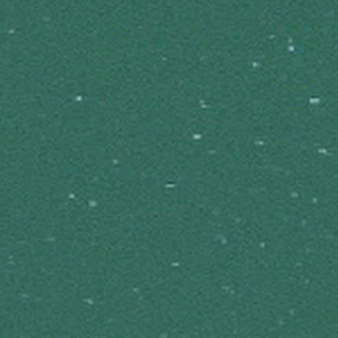
Label: other